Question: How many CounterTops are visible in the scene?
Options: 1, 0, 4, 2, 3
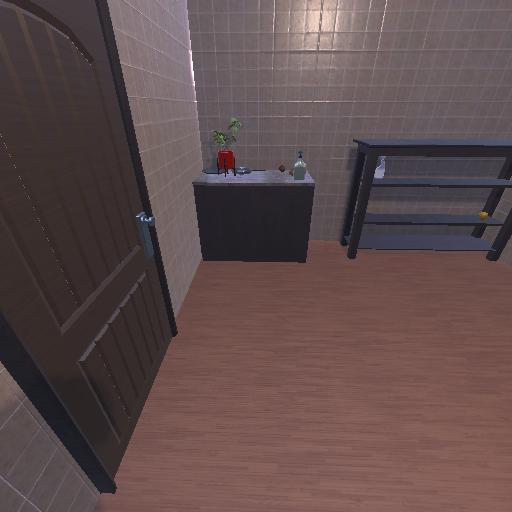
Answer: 1